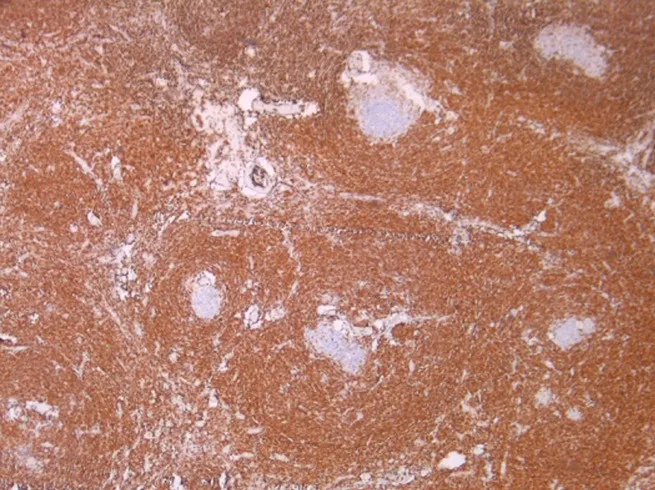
immunohistochemical staining positive for CD20+.
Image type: pathology (immunostaining)